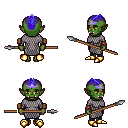
a pixel art fantasy rpg character, female body template, orc, green skin, chain mail, magenta pants, blue short mohawk hairstyle, purple tiara, leather bracers, gold boots, spear, four views (front, back, left, right), 2x2 character sprite sheet, small pixel art, hard edges, no anti-aliasing